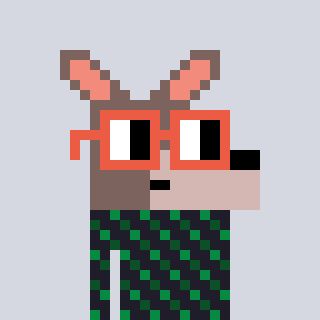
a pixel art character with square orange glasses, a kangaroo-shaped head and a grayscale-colored body on a cool background